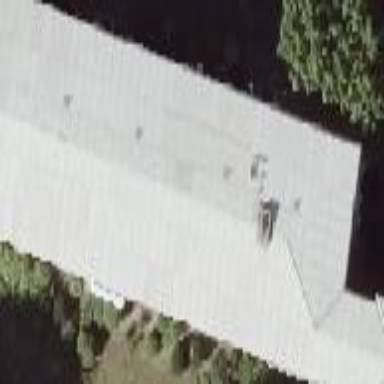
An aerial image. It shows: Hipped roof apartment building.